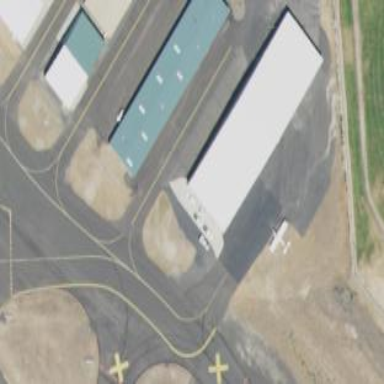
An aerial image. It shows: Hangar.